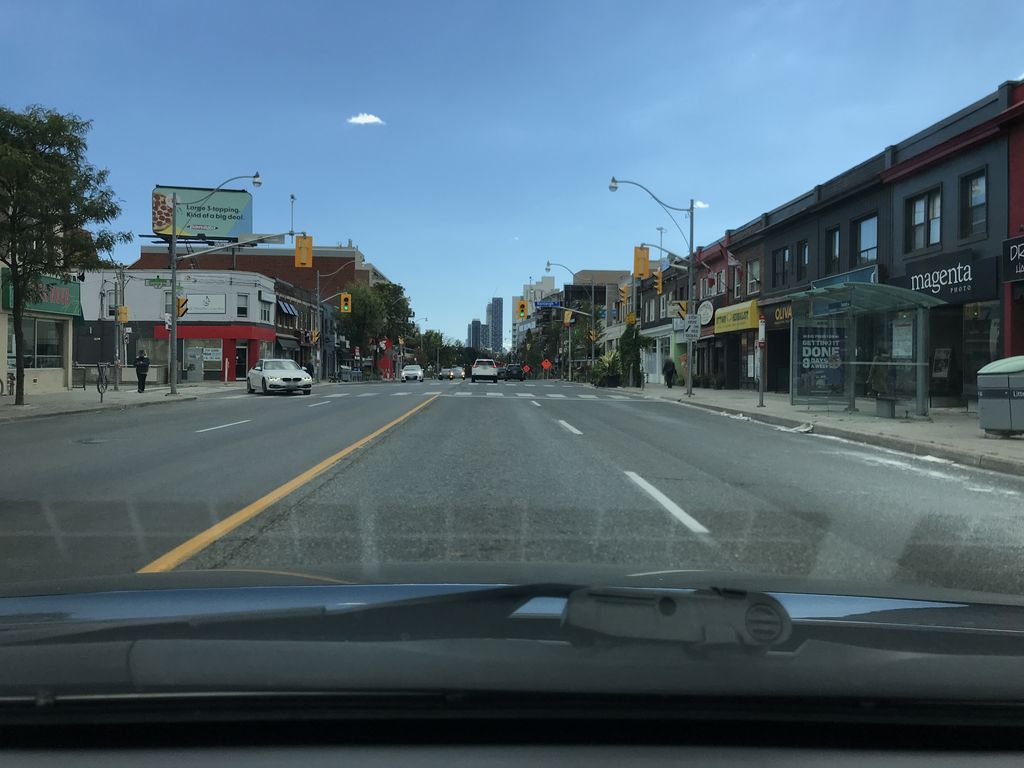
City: toronto